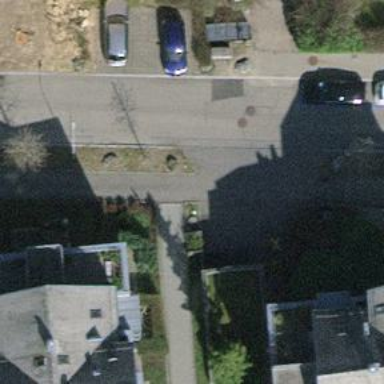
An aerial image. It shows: Unmarked crossing with traffic calming table on the road.